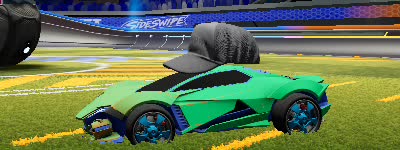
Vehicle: werewolf